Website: bh-photo
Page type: customer-info-address
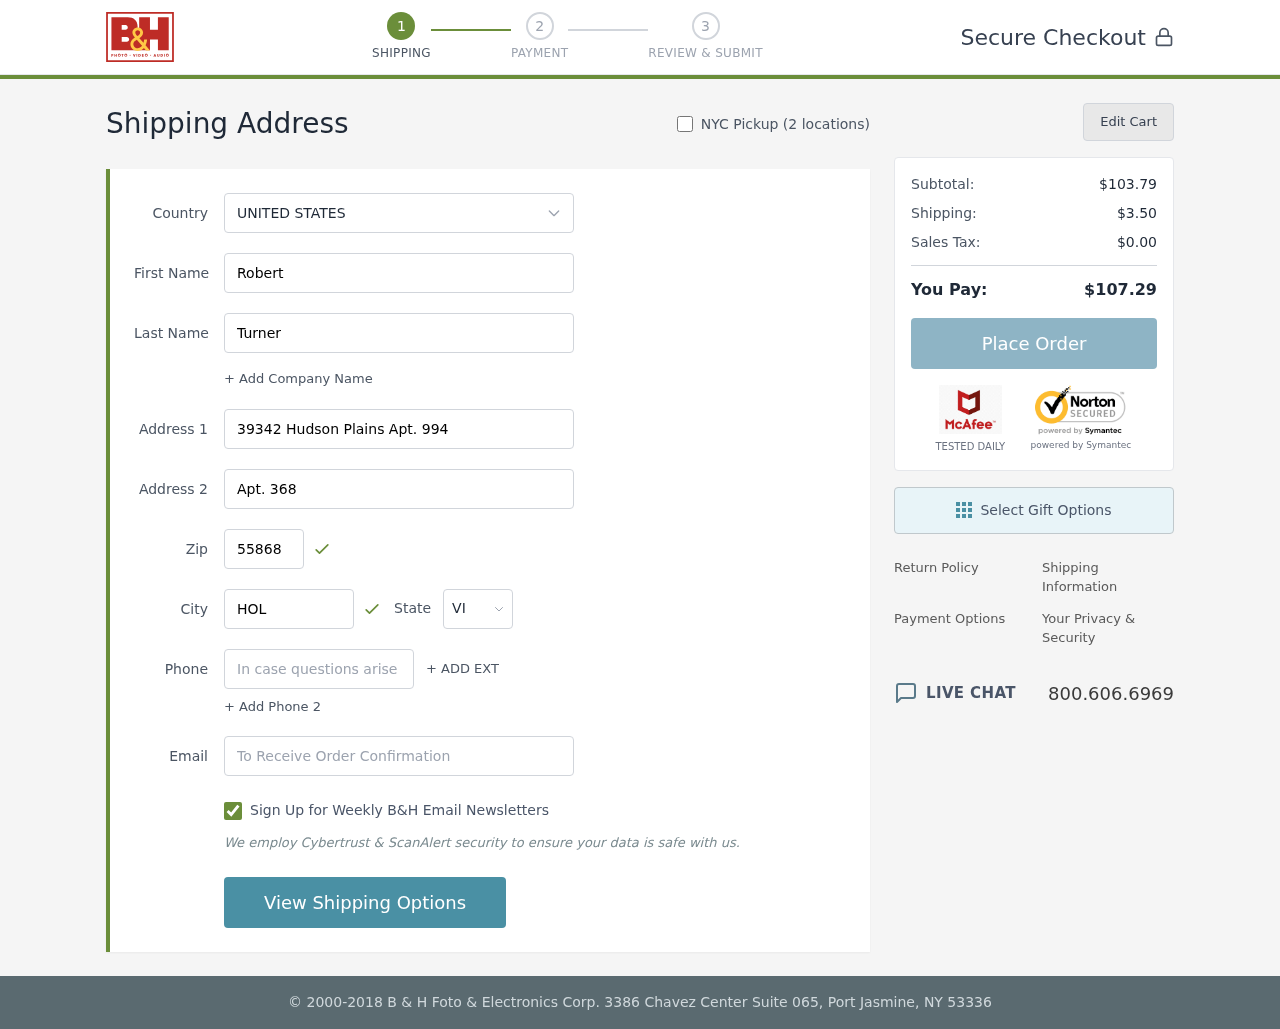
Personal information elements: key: PII_CITY
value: Holmesbury
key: PII_COUNTRY
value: United States
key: PII_EMAIL
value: robertturner@yahoo.com
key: PII_FIRSTNAME
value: Robert
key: PII_LASTNAME
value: Turner
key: PII_PHONE
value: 9997669092
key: PII_POSTCODE
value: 55868
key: PII_STATE_ABBR
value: VI
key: PII_STREET
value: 39342 Hudson Plains Apt. 994
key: PII_STREET2
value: Apt. 368
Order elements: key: ORDER_SUBTOTAL
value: $103.79
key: ORDER_SHIPPING_COST
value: $3.50
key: ORDER_TAX
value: $0.00
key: ORDER_TOTAL
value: $107.29